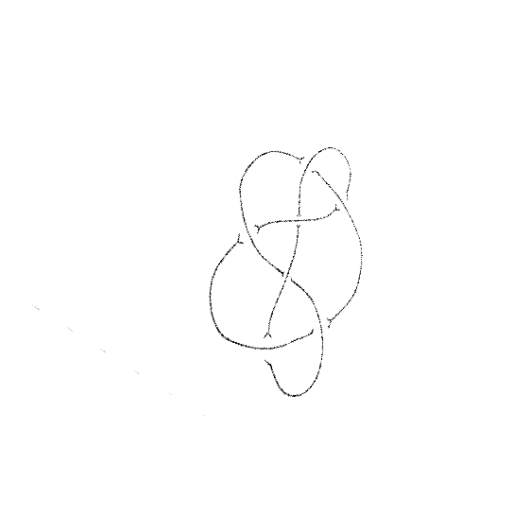
Crossing number: 7